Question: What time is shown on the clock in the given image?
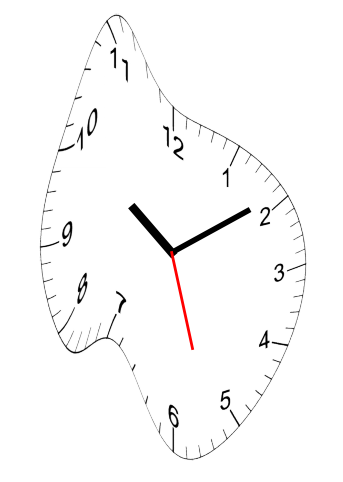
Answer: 10:09:27